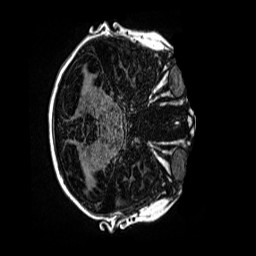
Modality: MP2RAGE
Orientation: axial
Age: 11
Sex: female
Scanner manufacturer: siemens
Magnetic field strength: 3 T
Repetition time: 4 s
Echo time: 0.00299 s